Question: I am learning Android development with Lynda video tutorials.
I am using the Google map API v2, to display a map. I have done all the steps according to the tutorial.
when i try to view the application in my device, the application loads I can see the Google logo but map is not visible. (i see the white background with Google logo at the bottom).
I have added my code and the screenshot. can someone please help me to fix this. thank you..
Screenshot

My java code..
'''
package lk.adspace.jaffnatemples;
import java.io.IOException;
import java.util.List;
import android.app.Dialog;
import android.location.Address;
import android.location.Geocoder;
import android.os.Bundle;
import android.support.v4.app.FragmentActivity;
import android.view.Menu;
import android.view.View;
import android.view.inputmethod.InputMethodManager;
import android.widget.EditText;
import android.widget.Toast;
import com.google.android.gms.common.ConnectionResult;
import com.google.android.gms.common.GooglePlayServicesUtil;
import com.google.android.gms.maps.CameraUpdate;
import com.google.android.gms.maps.CameraUpdateFactory;
import com.google.android.gms.maps.GoogleMap;
import com.google.android.gms.maps.SupportMapFragment;
import com.google.android.gms.maps.model.LatLng;
public class MainActivity extends FragmentActivity {
private static final int GPS_ERRORDIALOG_REQUEST = 9001;
GoogleMap mMap;
@SuppressWarnings("unused")
private static final double SEATTLE_LAT = 47.60621,
SEATTLE_LNG =-122.33207,
SYDNEY_LAT = -33.867487,
SYDNEY_LNG = 151.20699,
NEWYORK_LAT = 40.714353,
NEWYORK_LNG = -74.005973;
private static final float DEFAULTZOOM = 15;
@Override
protected void onCreate(Bundle savedInstanceState) {
super.onCreate(savedInstanceState);
if (servicesOK()) {
setContentView(R.layout.activity_map);
if (initMap()) {
Toast.makeText(this, "Ready to map!", Toast.LENGTH_SHORT).show();
gotoLocation(SEATTLE_LAT, SEATTLE_LNG, DEFAULTZOOM);
}
else {
Toast.makeText(this, "Map not available!", Toast.LENGTH_SHORT).show();
}
}
else {
setContentView(R.layout.activity_main);
}
}
@Override
public boolean onCreateOptionsMenu(Menu menu) {
// Inflate the menu; this adds items to the action bar if it is present.
getMenuInflater().inflate(R.menu.main, menu);
return true;
}
public boolean servicesOK() {
int isAvailable = GooglePlayServicesUtil.isGooglePlayServicesAvailable(this);
if (isAvailable == ConnectionResult.SUCCESS) {
return true;
}
else if (GooglePlayServicesUtil.isUserRecoverableError(isAvailable)) {
Dialog dialog = GooglePlayServicesUtil.getErrorDialog(isAvailable, this, GPS_ERRORDIALOG_REQUEST);
dialog.show();
}
else {
Toast.makeText(this, "Can't connect to Google Play services", Toast.LENGTH_SHORT).show();
}
return false;
}
private boolean initMap() {
if (mMap == null) {
SupportMapFragment mapFrag =
(SupportMapFragment) getSupportFragmentManager().findFragmentById(R.id.map);
mMap = mapFrag.getMap();
}
return (mMap != null);
}
private void gotoLocation(double lat, double lng,
float zoom) {
LatLng ll = new LatLng(lat, lng);
CameraUpdate update = CameraUpdateFactory.newLatLngZoom(ll, zoom);
mMap.moveCamera(update);
}
public void geoLocate(View v) throws IOException {
hideSoftKeyboard(v);
EditText et = (EditText) findViewById(R.id.editText1);
String location = et.getText().toString();
Geocoder gc = new Geocoder(this);
List<Address> list = gc.getFromLocationName(location, 1);
Address add = list.get(0);
String locality = add.getLocality();
Toast.makeText(this, locality, Toast.LENGTH_LONG).show();
double lat = add.getLatitude();
double lng = add.getLongitude();
gotoLocation(lat, lng, DEFAULTZOOM);
}
private void hideSoftKeyboard(View v) {
InputMethodManager imm = (InputMethodManager)getSystemService(INPUT_METHOD_SERVICE);
imm.hideSoftInputFromWindow(v.getWindowToken(), 0);
}
}
'''
My xml file
'''
<?xml version="1.0" encoding="utf-8"?>
<LinearLayout xmlns:android="http://schemas.android.com/apk/res/android"
xmlns:tools="http://schemas.android.com/tools"
android:layout_width="match_parent"
android:layout_height="match_parent"
android:orientation="vertical"
android:paddingBottom="@dimen/activity_vertical_margin"
android:paddingLeft="@dimen/activity_horizontal_margin"
android:paddingRight="@dimen/activity_horizontal_margin"
android:paddingTop="@dimen/activity_vertical_margin" >
<LinearLayout
android:layout_width="match_parent"
android:layout_height="wrap_content"
android:orientation="horizontal" >
<TextView
android:id="@+id/textView1"
android:layout_width="wrap_content"
android:layout_height="wrap_content"
android:layout_gravity="left|center_vertical"
android:text="Location:"
android:textSize="20sp" />
<EditText
android:id="@+id/editText1"
android:layout_width="wrap_content"
android:layout_height="wrap_content"
android:layout_gravity="center|center_vertical"
android:ems="10" >
<requestFocus />
</EditText>
<Button
android:id="@+id/button1"
android:layout_width="wrap_content"
android:layout_height="wrap_content"
android:layout_gravity="right|center_vertical"
android:text="Go"
android:onClick="geoLocate"/>
</LinearLayout>
<fragment
android:id="@+id/map"
android:name="com.google.android.gms.maps.SupportMapFragment"
android:layout_width="292dp"
android:layout_height="374dp" />
</LinearLayout>
'''
my Manifest file.
'''
<?xml version="1.0" encoding="utf-8"?>
<manifest xmlns:android="http://schemas.android.com/apk/res/android"
package="lk.adspace.jaffnatemples"
android:versionCode="1"
android:versionName="1.0" >
<uses-sdk
android:minSdkVersion="8"
android:targetSdkVersion="17" />
<permission
android:name="lk.adspace.jaffnatemples.permission.MAPS_RECEIVE"
android:protectionLevel="signature"/>
<uses-permission android:name="lk.adspace.jaffnatemples.permission.MAPS_RECEIVE"/>
<uses-permission android:name="android.permission.INTERNET"/>
<uses-permission android:name="android.permission.ACCESS_NETWORK_STATE"/>
<uses-permission android:name="android.permission.WRITE_EXTERNAL_STORAGE"/>
<uses-permission
android:name="com.google.android.providers.gsf.permission.READ_GSERVICES"/>
<uses-feature
android:glEsVersion="0x00020000"
android:required="true"/>
<application
android:allowBackup="true"
android:icon="@drawable/ic_launcher"
android:label="@string/app_name"
android:theme="@style/AppTheme" >
<activity
android:name="lk.adspace.jaffnatemples.MainActivity"
android:label="@string/app_name" >
<intent-filter>
<action android:name="android.intent.action.MAIN" />
<category android:name="android.intent.category.LAUNCHER" />
</intent-filter>
</activity>
<meta-data android:name="com.google.android.gms.version"
android:value="@integer/google_play_services_version" />
<meta-data
android:name="com.google.android.maps.v2.API_KEY"
android:value="I Added my Api Key"/>
</application>
</manifest>
'''
can someone please help me to fix this. Thank you.
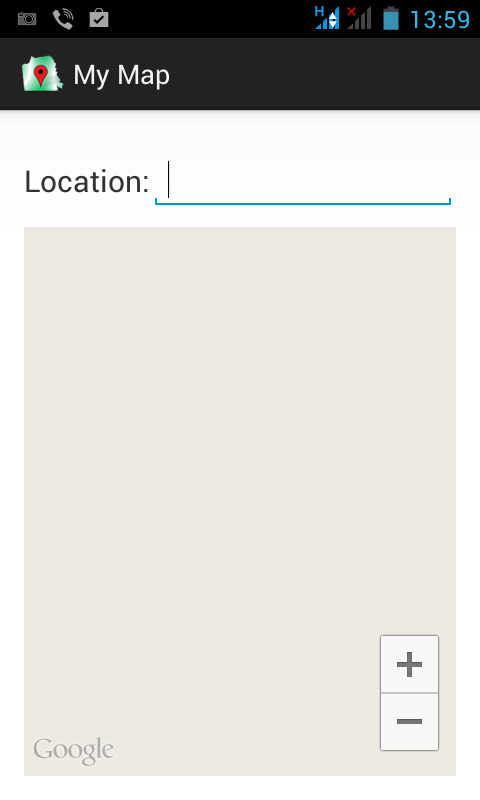
Answer: updated manifest use this
'''
<?xml version="1.0" encoding="utf-8"?>
<manifest xmlns:android="http://schemas.android.com/apk/res/android"
package="lk.adspace.jaffnatemples"
android:versionCode="1"
android:versionName="1.0" >
<uses-sdk
android:minSdkVersion="8"
android:targetSdkVersion="18" />
<permission
android:name="lk.adspace.jaffnatemples.permission.MAPS_RECEIVE"
android:protectionLevel="signature" />
<uses-permission android:name="android.permission.ACCESS_COARSE_LOCATION" />
<uses-permission android:name="android.permission.ACCESS_FINE_LOCATION" />
<uses-permission android:name="android.permission.INTERNET" />
<uses-permission android:name="android.permission.ACCESS_NETWORK_STATE" />
<uses-permission android:name="android.permission.WRITE_EXTERNAL_STORAGE" />
<uses-permission android:name="com.google.android.providers.gsf.permission.READ_GSERVICES" />
<uses-permission android:name="com.ram.googlemapsv2.permission.MAPS_RECEIVE" />
<uses-permission android:name="android.permission.CHANGE_NETWORK_STATE" />
<uses-feature
android:glEsVersion="0x00020000"
android:required="true" />
<application
android:allowBackup="true"
android:icon="@drawable/ic_launcher"
android:label="@string/app_name"
android:theme="@style/AppTheme" >
<activity
android:name="lk.adspace.jaffnatemples.MainActivity"
android:label="@string/app_name" >
<intent-filter>
<action android:name="android.intent.action.MAIN" />
<category android:name="android.intent.category.LAUNCHER" />
</intent-filter>
</activity>
<meta-data
android:name="com.google.android.gms.version"
android:value="v3" />
<meta-data
android:name="com.google.android.maps.v2.API_KEY"
android:value="your api key" />
</application>
</manifest>
'''